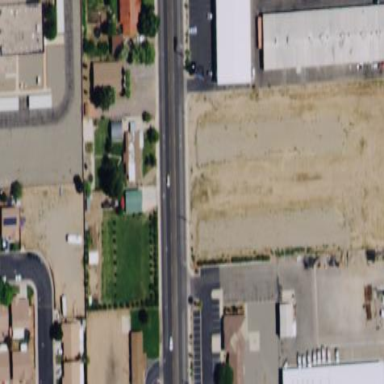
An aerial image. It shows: Parking area with unpaved surface.